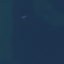
Land use / land cover class: SeaLake